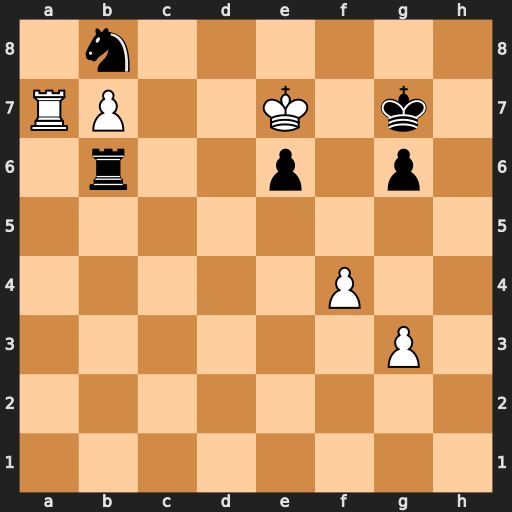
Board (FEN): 1n6/RP2K1k1/1r2p1p1/8/5P2/6P1/8/8
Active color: w
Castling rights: -
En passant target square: -
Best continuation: Kd8 Nc6+ Kc7 Rxb7+ Rxb7